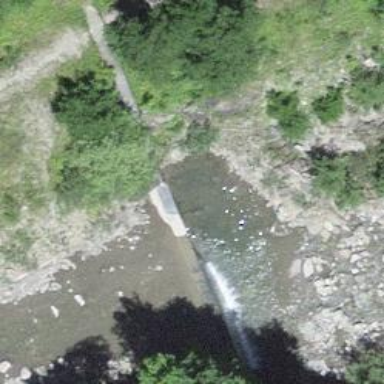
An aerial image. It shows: Weir along the waterway.